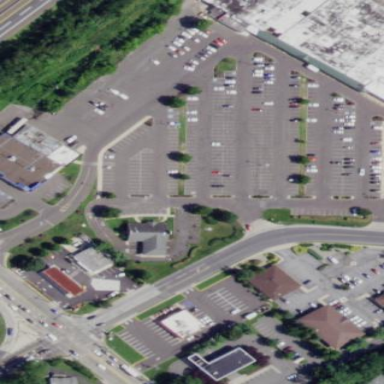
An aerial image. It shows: Retail area.